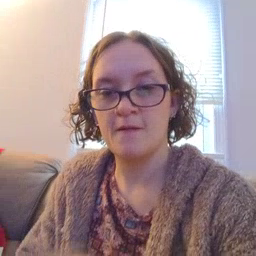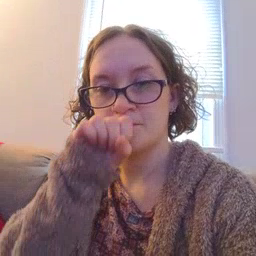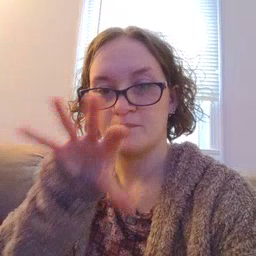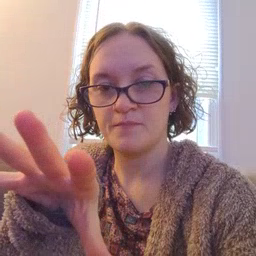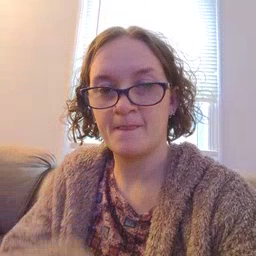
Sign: blow